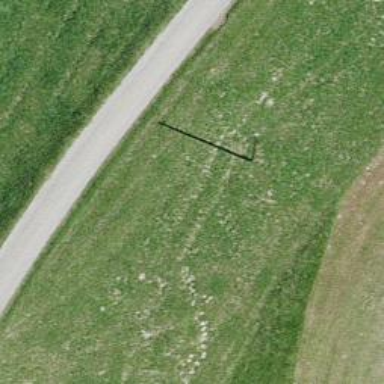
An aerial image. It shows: Utility pole as the man-made structure.